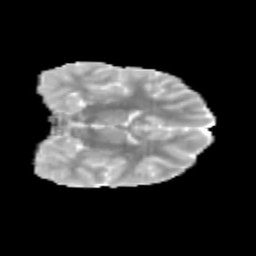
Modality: MD
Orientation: coronal
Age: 13
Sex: male
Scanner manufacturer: siemens
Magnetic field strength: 3 T
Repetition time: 3.8 s
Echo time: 0.07 s